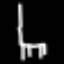
Label: chair